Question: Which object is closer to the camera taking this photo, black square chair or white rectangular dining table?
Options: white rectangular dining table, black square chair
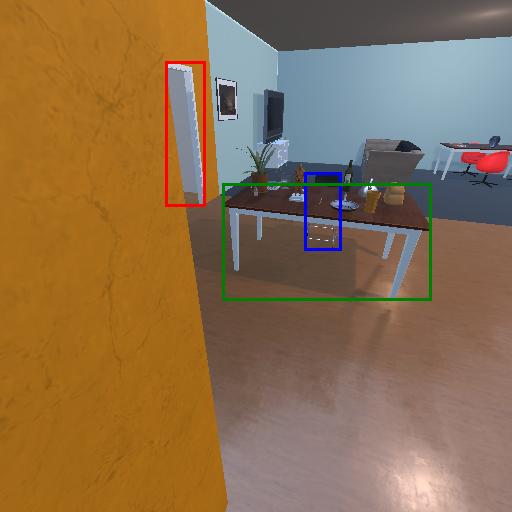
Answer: white rectangular dining table